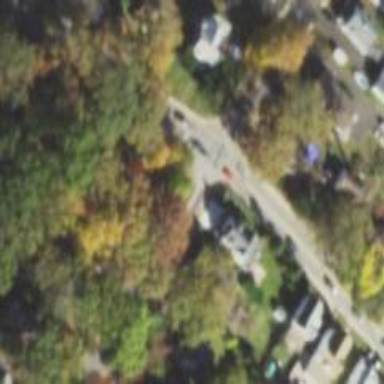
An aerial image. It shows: Residential road.